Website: walmart
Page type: payment
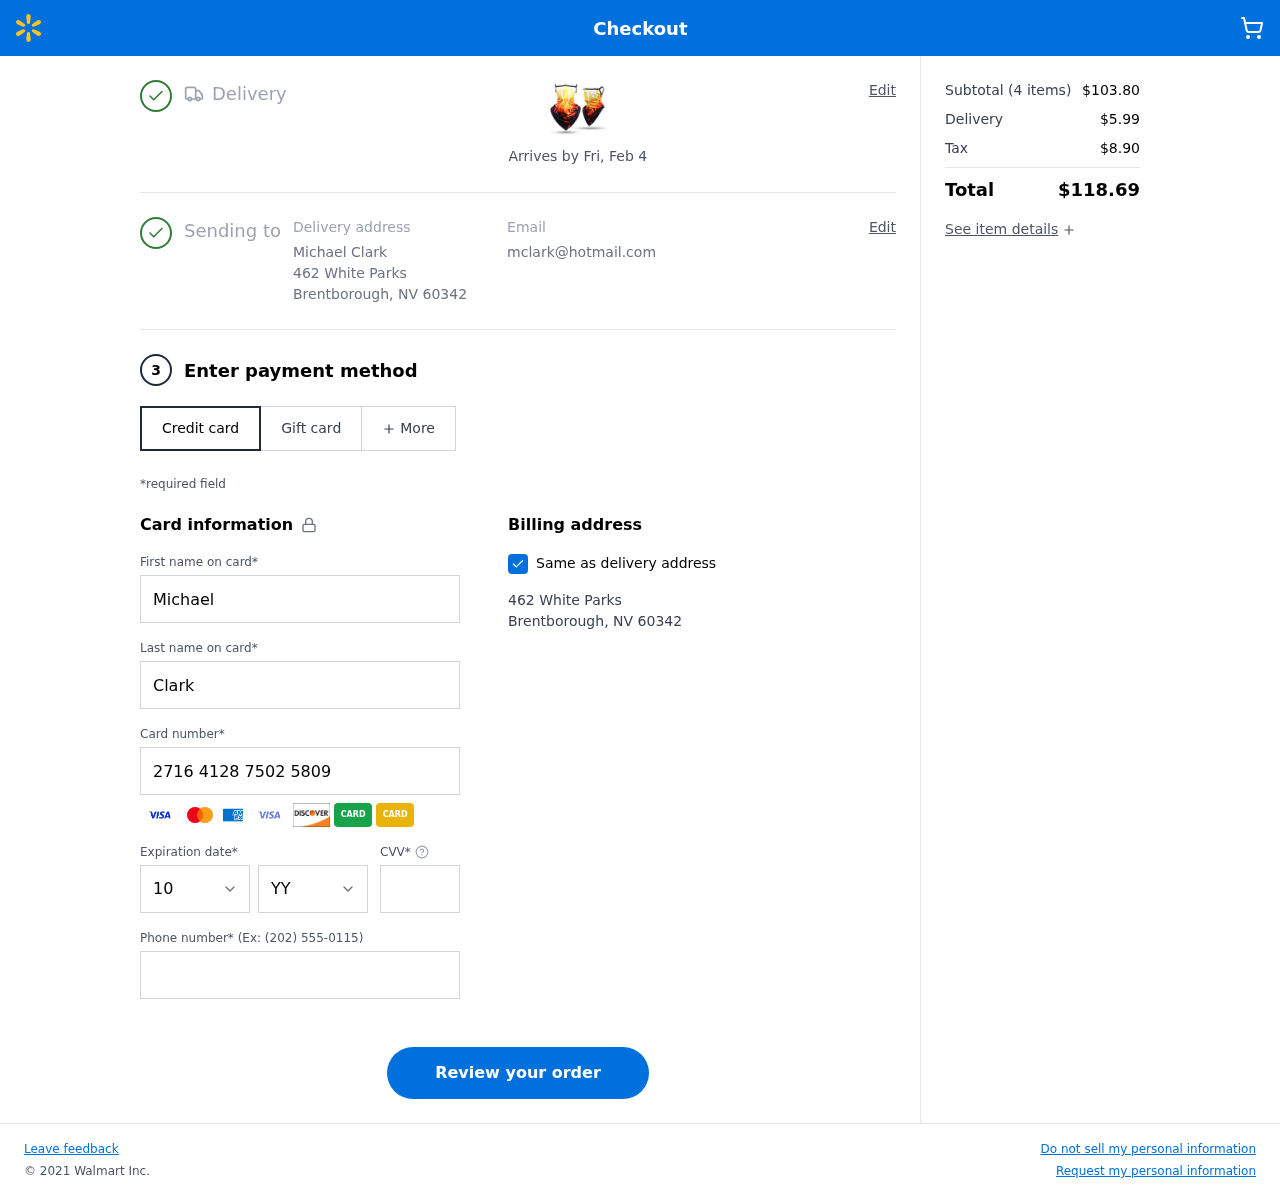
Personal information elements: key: PII_CARD_CVV
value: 754
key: PII_CARD_EXPIRY_MONTH
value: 10
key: PII_CARD_EXPIRY_YEAR
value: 27
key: PII_CARD_NUMBER
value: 2716 4128 7502 5809
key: PII_CITY
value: Brentborough
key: PII_EMAIL
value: mclark@hotmail.com
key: PII_FIRSTNAME
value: Michael
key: PII_FULLNAME
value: Michael Clark
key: PII_LASTNAME
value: Clark
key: PII_PHONE
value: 2644125601
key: PII_POSTCODE
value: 60342
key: PII_STATE_ABBR
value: NV
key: PII_STREET
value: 462 White Parks
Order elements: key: ORDER_DELIVERY_DATE
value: Arrives by Fri, Feb 4
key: ORDER_NUM_ITEMS
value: (4 items)
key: ORDER_SUBTOTAL
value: $103.80
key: ORDER_SHIPPING_COST
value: $5.99
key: ORDER_TAX
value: $8.90
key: ORDER_TOTAL
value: $118.69